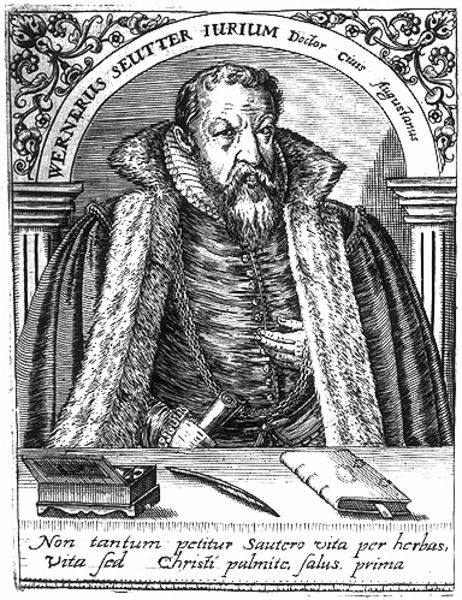
Titel: Bildnis des Werner Seutter
Künstler: Matthaeus (d.Ä.) Becker
Institution: (Seriendruck)
Schlagwörter: dunkel, feder, hand, kopf, mann, schatten, umhang, weiß, sitzen, blumen, brust, finger, frisur, grau, haar, hell, licht, mund, nase, ohr, pfeiler, schwarz, stirn, säulen, tisch, zeichnung, blick, blüten, ornament, alt, bart, architektur, augen, falten, gesicht, kragen, mensch, pelz, rahmen, vollbart, bildnis, halskrause, herr, hände, portrait, porträt, haare, mantel, reich, adel, brustbild, locken, ranken, fell, schrift, wangen, bücher, papier, bogen, furchen, kette, grafik, graphik, inschrift, streng, homme, manteau, floral, verzierung, rüschen, knöpfe, weste, name, buch, druck, schraffur, schwarz weiß, radierung, stich, text, herrscher, nerz, krause, kapitelle, kapitell, heft, kasten, rolle, pelzkragen, lesezeichen, runzeln, wams, schriftrolle, adliger, gelehrter, schatulle, kupferstich, kästchen, beschreibung, ornat, doktor, schreibfeder, tuschfeder, latein, lateinisch, latin, kästen, pelzbesatz, mühlradkragen, plume, bärtiger mann, jurist, livre, doctor, werner, fourrure, mann bart, kreuzzeichen, screibtisch, science, mann druck, tuschbehältnis, parchemin, froatal, seutter, vernerus, wernerus, iurium, colleret